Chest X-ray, AP view. Patient: 57 years old, sex F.
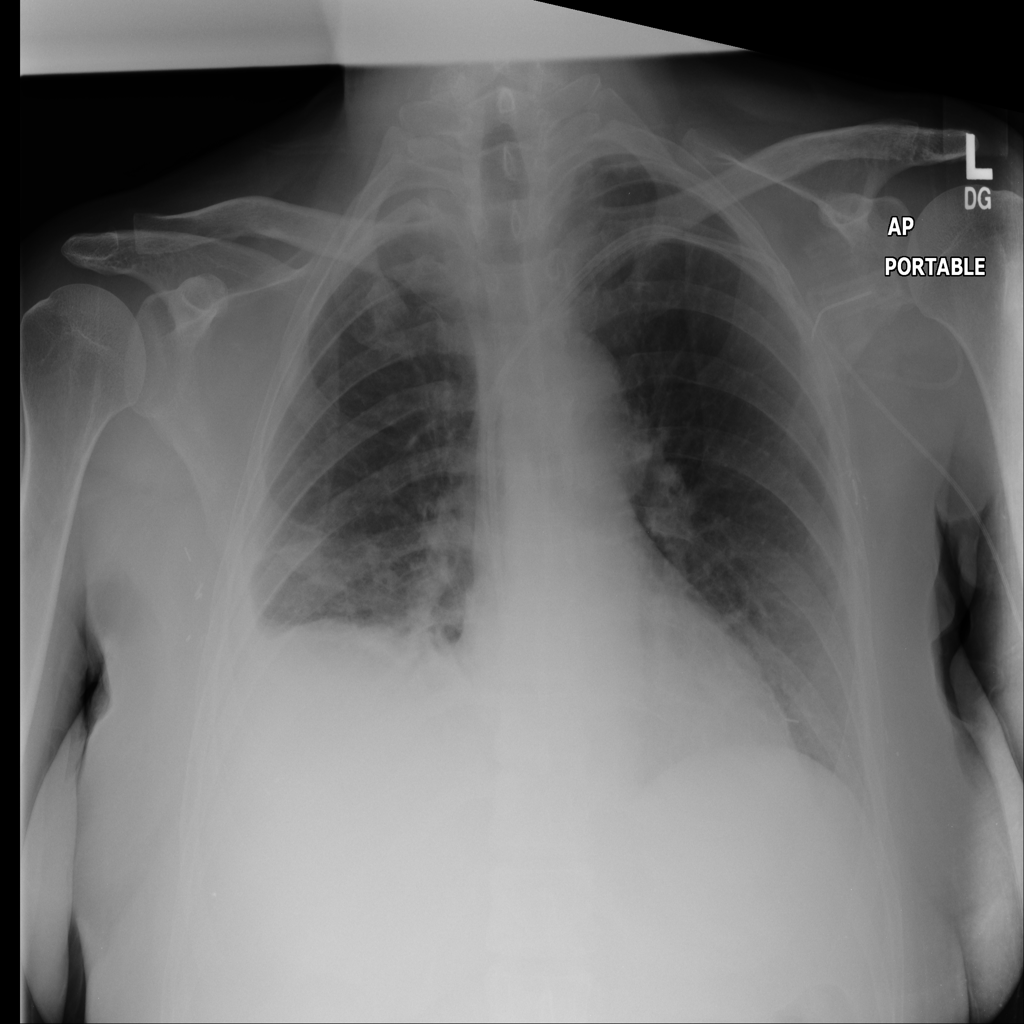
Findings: Effusion, Infiltration